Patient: sex M, age 76
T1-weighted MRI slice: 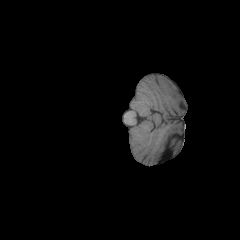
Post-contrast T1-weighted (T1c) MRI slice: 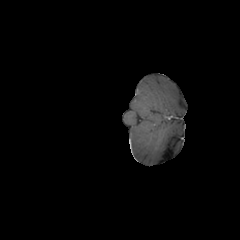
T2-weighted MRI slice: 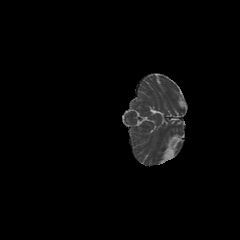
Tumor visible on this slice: no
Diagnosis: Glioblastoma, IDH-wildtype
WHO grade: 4